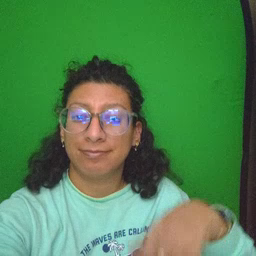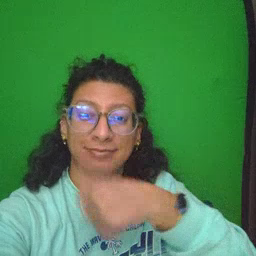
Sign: any